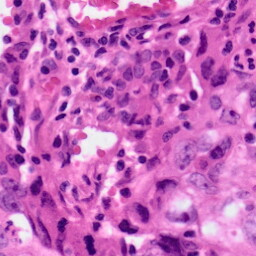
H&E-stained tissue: Lung